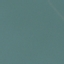
Land use / land cover: SeaLake